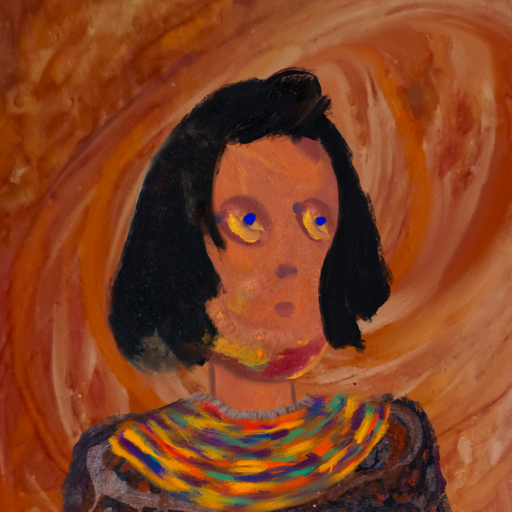
Background: Pious_Lady, Head And Neck Side: Mother_And_Son_Son, Face Side: Mother_And_Son_Son, Bust: Hypocrite, Hair Side: Mosgoul, Head Accessory: Blank, Second Necklace: An_Impression_2, Necklace: Blank, Baby: Blank